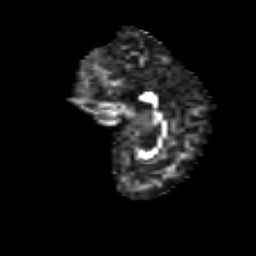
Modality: FA
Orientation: sagittal
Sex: male
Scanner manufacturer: siemens
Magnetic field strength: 3 T
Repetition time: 5 s
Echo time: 0.071 s